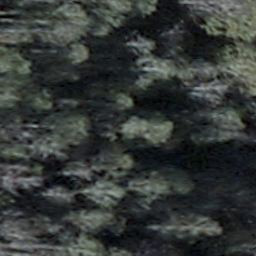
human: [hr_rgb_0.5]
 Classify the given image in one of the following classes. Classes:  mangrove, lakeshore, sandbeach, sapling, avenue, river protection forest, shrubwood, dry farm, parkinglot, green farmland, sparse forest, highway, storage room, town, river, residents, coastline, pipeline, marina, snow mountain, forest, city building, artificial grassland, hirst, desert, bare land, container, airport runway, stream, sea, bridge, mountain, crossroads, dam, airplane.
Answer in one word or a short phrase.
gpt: shrubwood